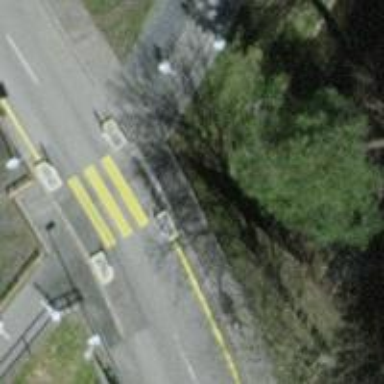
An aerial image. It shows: Marked road crossing.